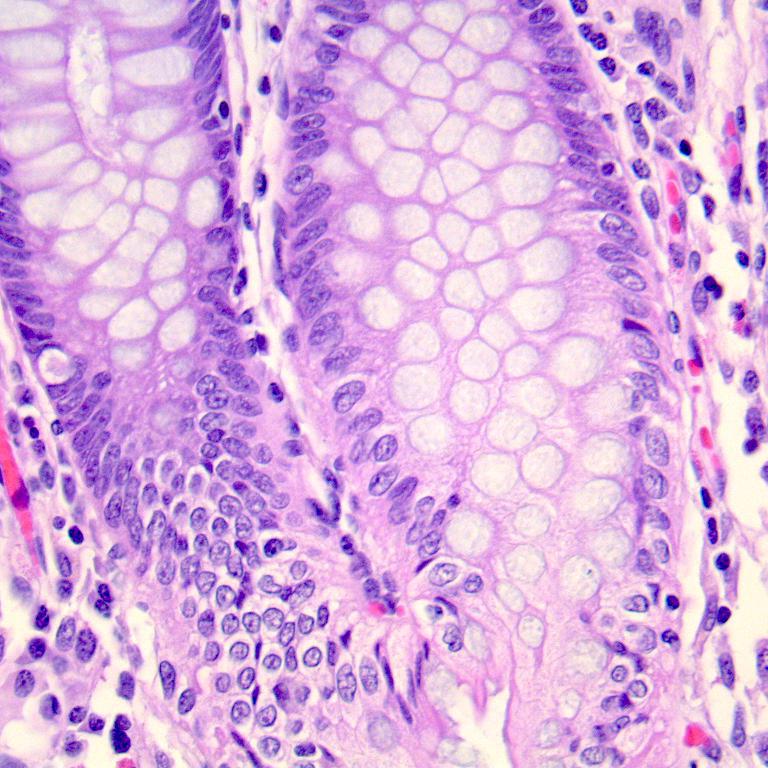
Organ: colon
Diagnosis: benign